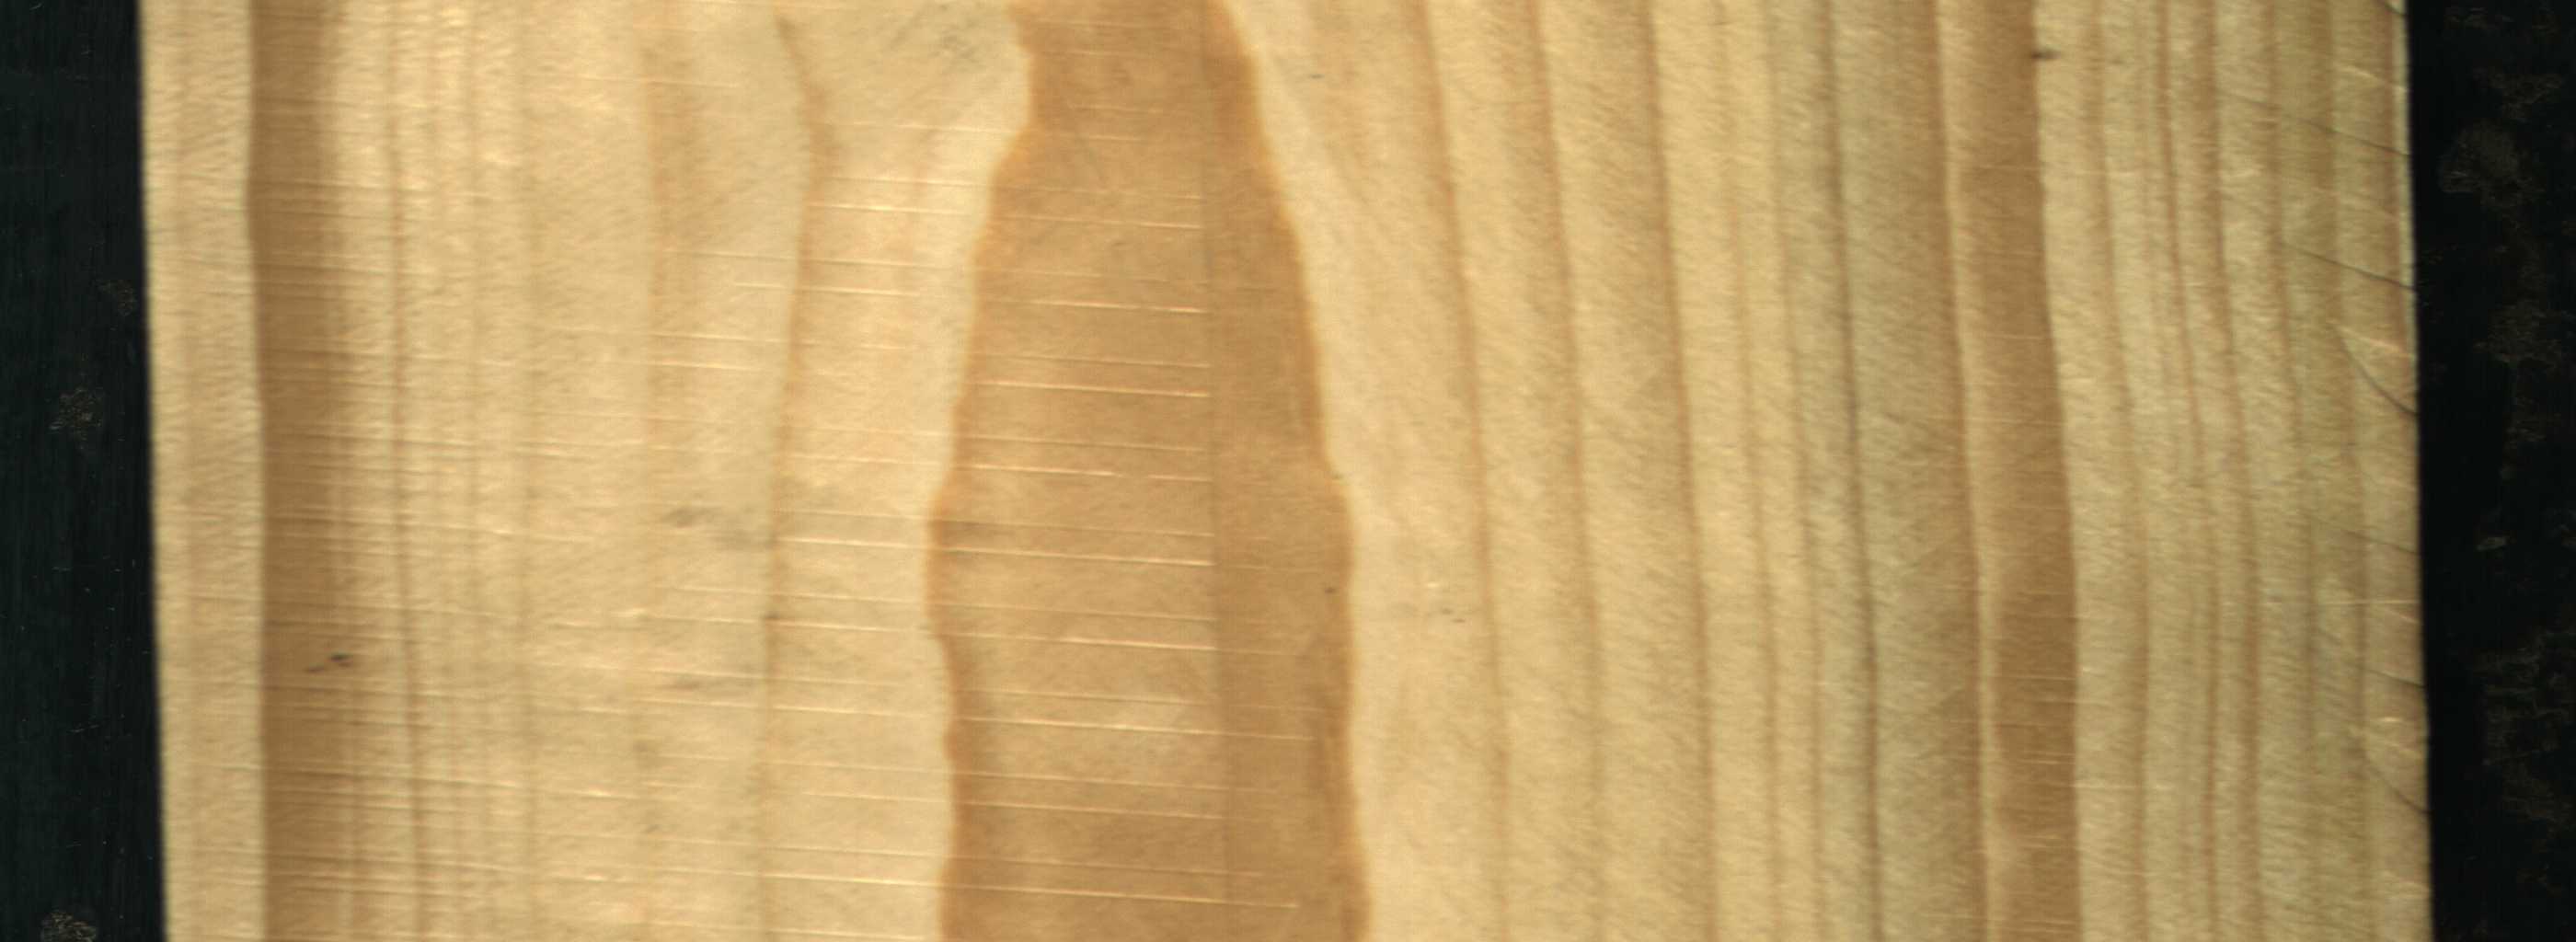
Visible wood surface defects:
Quartzity